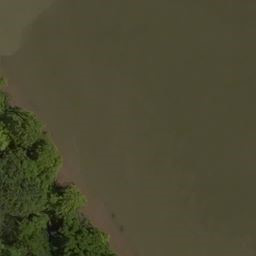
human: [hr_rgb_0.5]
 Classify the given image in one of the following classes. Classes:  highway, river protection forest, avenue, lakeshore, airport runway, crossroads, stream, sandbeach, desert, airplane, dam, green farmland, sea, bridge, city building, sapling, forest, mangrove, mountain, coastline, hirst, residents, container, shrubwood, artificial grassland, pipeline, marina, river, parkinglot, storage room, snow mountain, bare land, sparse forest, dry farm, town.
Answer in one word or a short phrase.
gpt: river protection forest